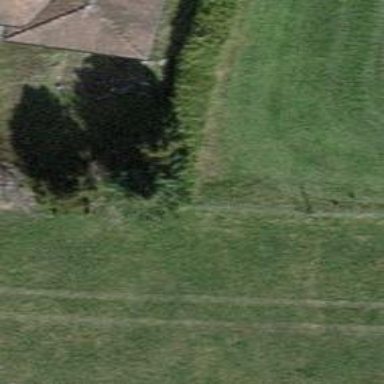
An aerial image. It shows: Hedge acting as barrier.